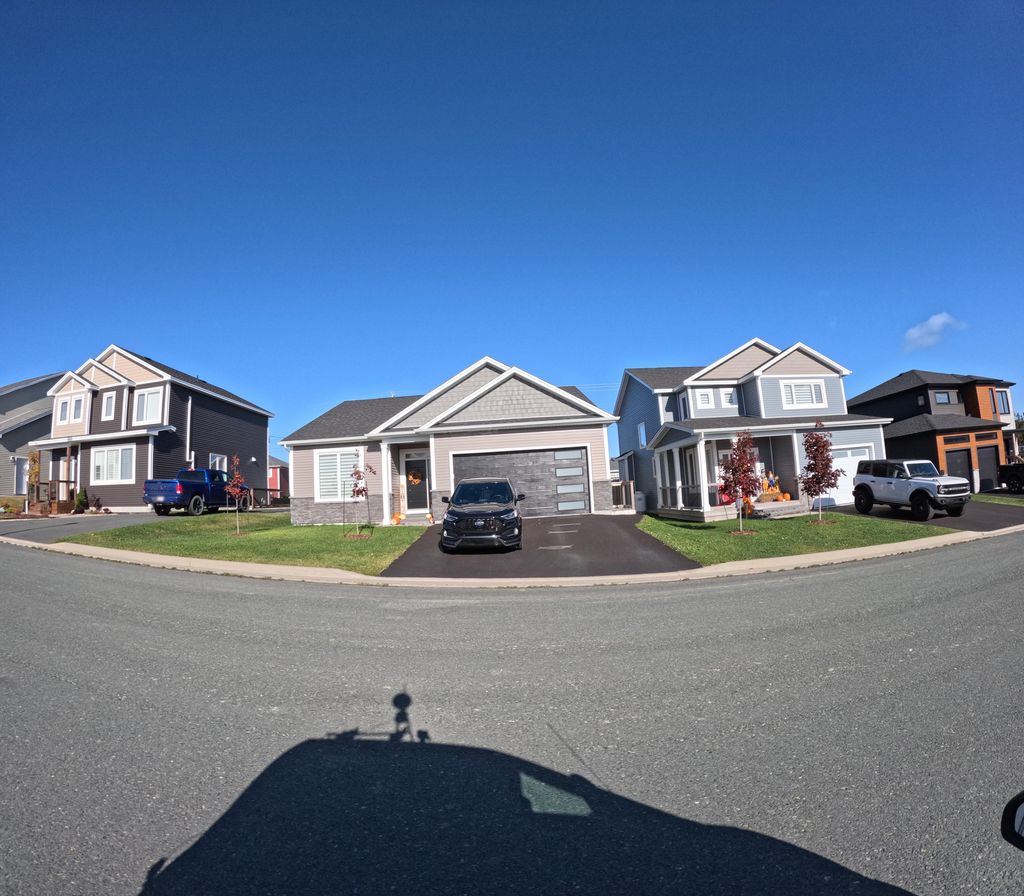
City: st_johns